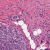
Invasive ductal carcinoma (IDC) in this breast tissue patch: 0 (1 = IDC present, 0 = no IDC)